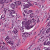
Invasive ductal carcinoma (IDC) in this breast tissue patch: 1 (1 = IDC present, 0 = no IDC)